Question: I encountered an issue that I can't seem to resolve while programming the preferences panel in my Java Swing application.
## SSCCE:
'''
import java.awt.BorderLayout;
import java.awt.Dimension;
import javax.swing.BorderFactory;
import javax.swing.BoxLayout;
import javax.swing.JCheckBox;
import javax.swing.JFrame;
import javax.swing.JPanel;
import javax.swing.JSeparator;
import javax.swing.JTabbedPane;
/**
* demonstrates the issue at hand
*/
public class Probs extends JFrame {
/**
*
*/
private static final long serialVersionUID = -2320457631507860940L;
JCheckBox one = new JCheckBox("Checkbox One");
JCheckBox two = new JCheckBox("Checkbox Two");
JCheckBox three = new JCheckBox("Checkbox Three");
JCheckBox four = new JCheckBox("Checkbox Four");
final static int BORDER = 10;
final static int WIDTH = 440;
final static int DESC_HEIGHT = 30;
public Probs () {
JTabbedPane options = new JTabbedPane();
setDefaultCloseOperation(JFrame.EXIT_ON_CLOSE);
//set up the main panel
JPanel pan = new JPanel();
pan.setBorder(BorderFactory.createEmptyBorder(Probs.BORDER, Probs.BORDER, Probs.BORDER, Probs.BORDER));
pan.setLayout(new BoxLayout(pan, BoxLayout.Y_AXIS));
//construct the descriptor subpanel
JPanel desc = new JPanel();
desc.setLayout(new BorderLayout());
desc.add(new CustomLab("Options Title Goes Here"));
JSeparator sep1 = new JSeparator();
desc.add(sep1, BorderLayout.SOUTH);
desc.setPreferredSize(new Dimension(Probs.WIDTH, Probs.DESC_HEIGHT));
desc.setMinimumSize(new Dimension(Probs.WIDTH, Probs.DESC_HEIGHT));
desc.setMaximumSize(new Dimension(Probs.WIDTH, Probs.DESC_HEIGHT));
pan.add(desc);
//basic options
JPanel basic = new JPanel();
basic.setLayout(new BoxLayout(basic, BoxLayout.Y_AXIS));
basic.setBorder(BorderFactory.createTitledBorder("Basic"));
basic.add(one);
basic.add(two);
basic.add(three);
basic.add(four);
basic.setPreferredSize(new Dimension(Probs.WIDTH, basic.getPreferredSize().height));
basic.setMinimumSize(new Dimension(Probs.WIDTH, basic.getPreferredSize().height));
basic.setMaximumSize(new Dimension(Probs.WIDTH, basic.getPreferredSize().height));
pan.add(basic);
options.addTab("Panel One", pan);
add(options);
setSize(500, 500);
setVisible(true);
}
public static void main(String[] args) {
new Probs();
}
}
'''
On my machine (OSX Mountain Lion with Java 7), that produces a result similar to <URL>. Furthermore, I already checked out questions such as
- <URL>
to no avail as well.
On an interesting note, if the desc panel is removed (so 'pan.add(desc);' is commented out), the basic panel then aligns correctly as can be seen .
How to properly left-align the desc and basic jpanels (as well as anything else you see wrong in the code).Finally, (on a bit of a tangent): is specifying the minimum, maximum, and preferred sizes the proper way to size a JPanel in BoxLayout (it seems very inelegant)?
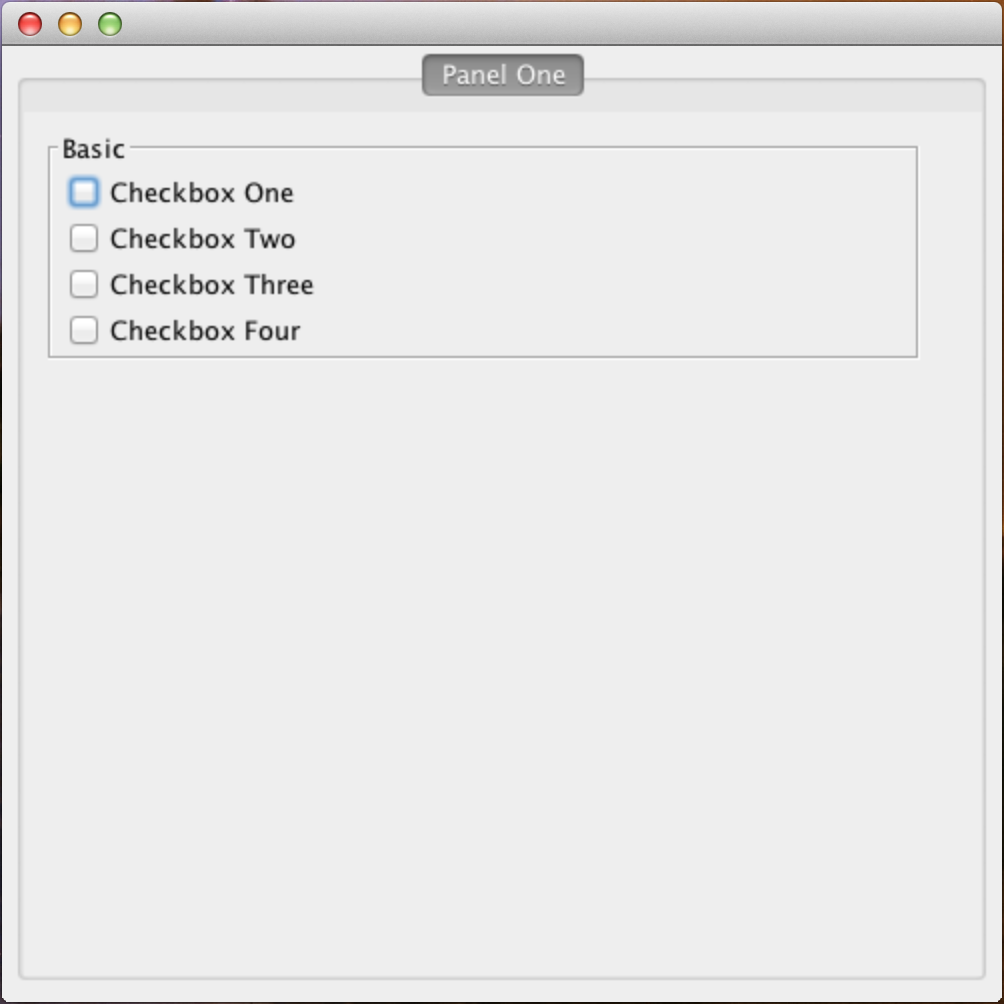
Answer: Set the alignment x of both components added to the BoxLayout using container to Component.LEFT_ALIGNMENT:
'''
JPanel desc = new JPanel();
// ....
desc.setAlignmentX(Component.LEFT_ALIGNMENT);
// ......
pan.add(desc);
JPanel basic = new JPanel();
// ..........
basic.setAlignmentX(Component.LEFT_ALIGNMENT);
pan.add(basic);
'''
---
I've just reviewed your links, and this was already mentioned in of them. So how did this not work for you? I guess this question will/should be closed as a duplicate.